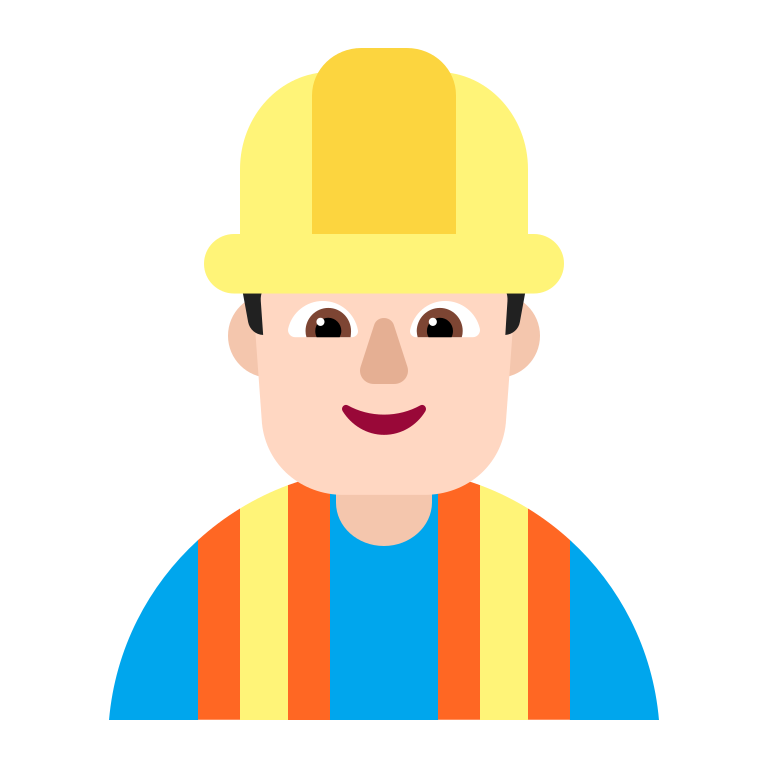
man construction worker flat light